五年级 · 立体几何学
（2022 春・渑池县期末）如图中大圆球的体积是（）

$12 \mathrm{~mL}$.

$24 \mathrm{ml}$.

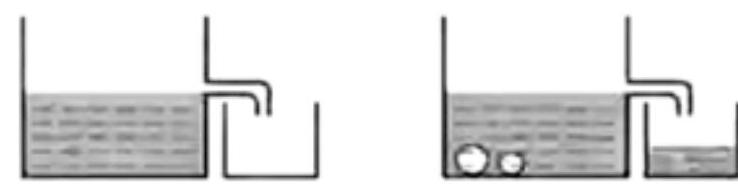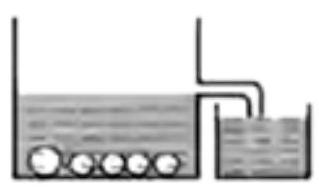
A. 4 立方厘米
B. 8 立方厘米
C. 4 立方分米
D. 8 立方分米

答案: B
解析: 解 $(24-12) \div 3$

$=12 \div 3$

$=4$ (毫升)

$12-4=8$ (毫升)

8 毫升 $=8$ 立方厘米

答: 大球的体积是 8 立方厘米。

故选: $B$ 。